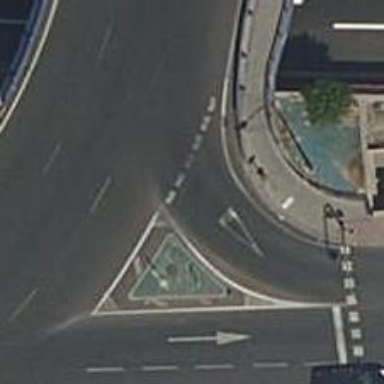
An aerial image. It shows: Road with "give way" sign.